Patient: sex M, age 33
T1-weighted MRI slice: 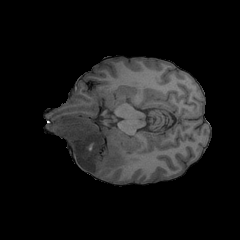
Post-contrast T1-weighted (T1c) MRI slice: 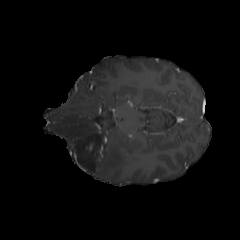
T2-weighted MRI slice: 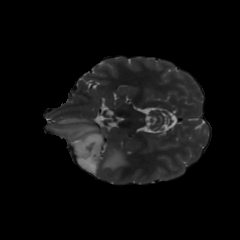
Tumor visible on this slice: yes
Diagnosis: Astrocytoma, IDH-mutant
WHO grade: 4